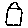
Label: house